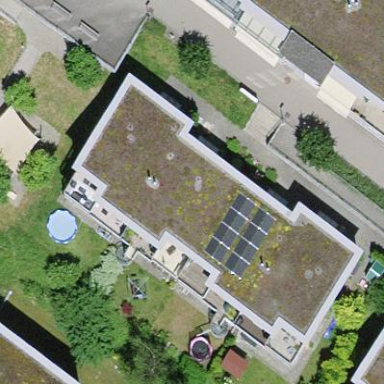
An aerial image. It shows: Residential building.